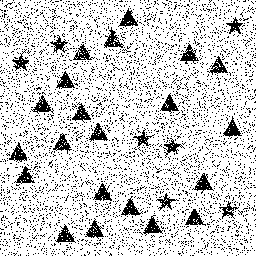
Squares: 0
Triangles: 21
Stars: 7
Total shapes: 28